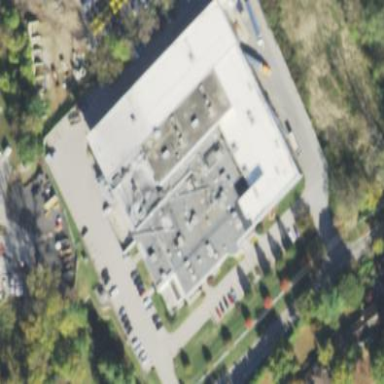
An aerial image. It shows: Commercial building.